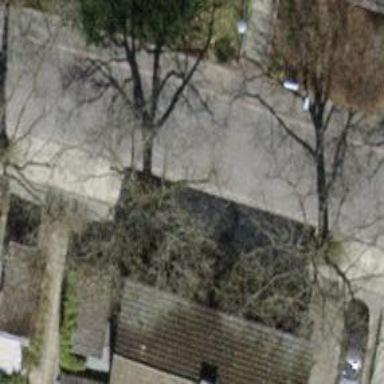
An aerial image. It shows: Avenue of deciduous broadleaved trees.